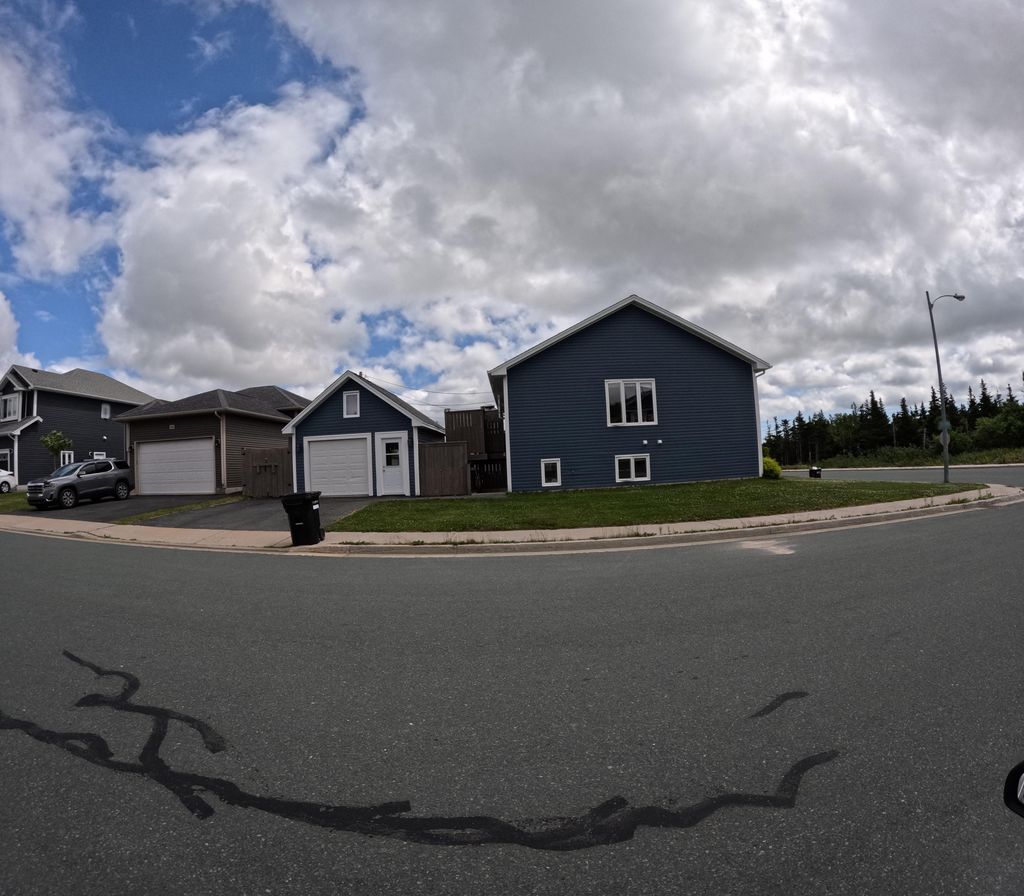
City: st_johns